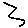
Label: zigzag